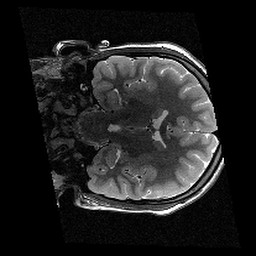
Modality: T2w
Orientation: coronal
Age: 12
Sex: female
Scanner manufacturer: siemens
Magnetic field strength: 3 T
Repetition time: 9.23 s
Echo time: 0.067 s